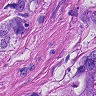
Metastatic tissue present: yes